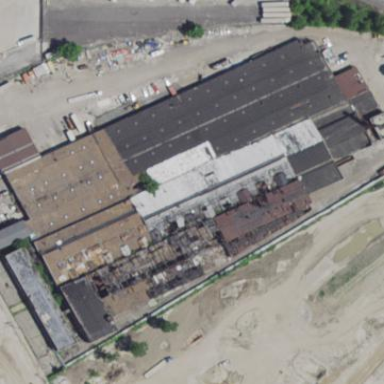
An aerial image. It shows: Industrial area with warehouse.